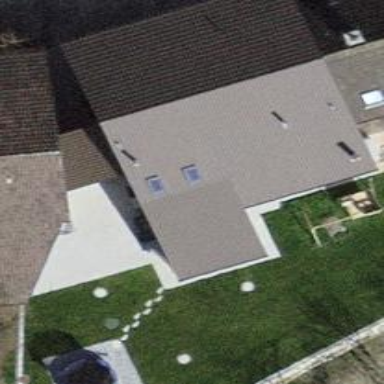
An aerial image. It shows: Building with tiled roof.